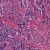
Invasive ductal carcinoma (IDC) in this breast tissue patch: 1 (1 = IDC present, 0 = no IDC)